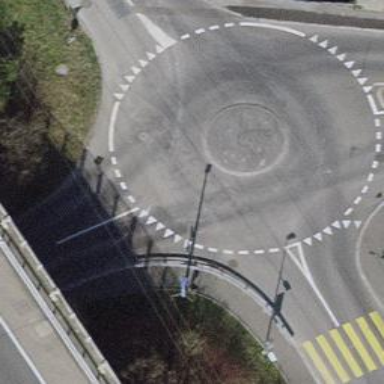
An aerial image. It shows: Mini roundabout on the road.